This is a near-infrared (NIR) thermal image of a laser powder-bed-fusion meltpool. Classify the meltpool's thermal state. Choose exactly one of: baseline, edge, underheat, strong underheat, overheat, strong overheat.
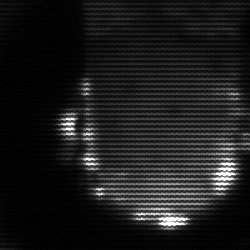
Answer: baseline